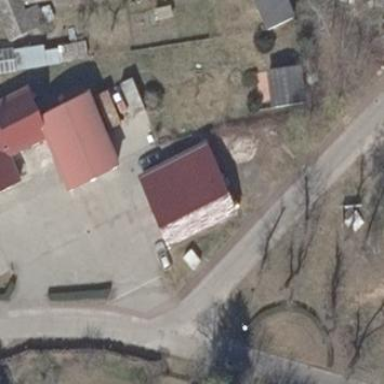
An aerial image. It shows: Ambulance station building.